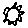
Label: sun